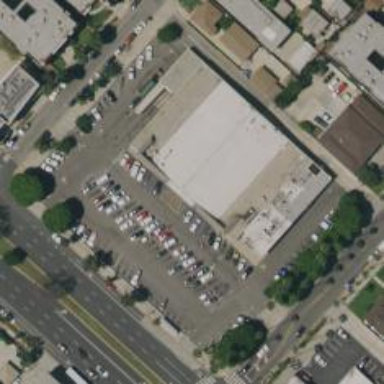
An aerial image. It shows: Commercial area.